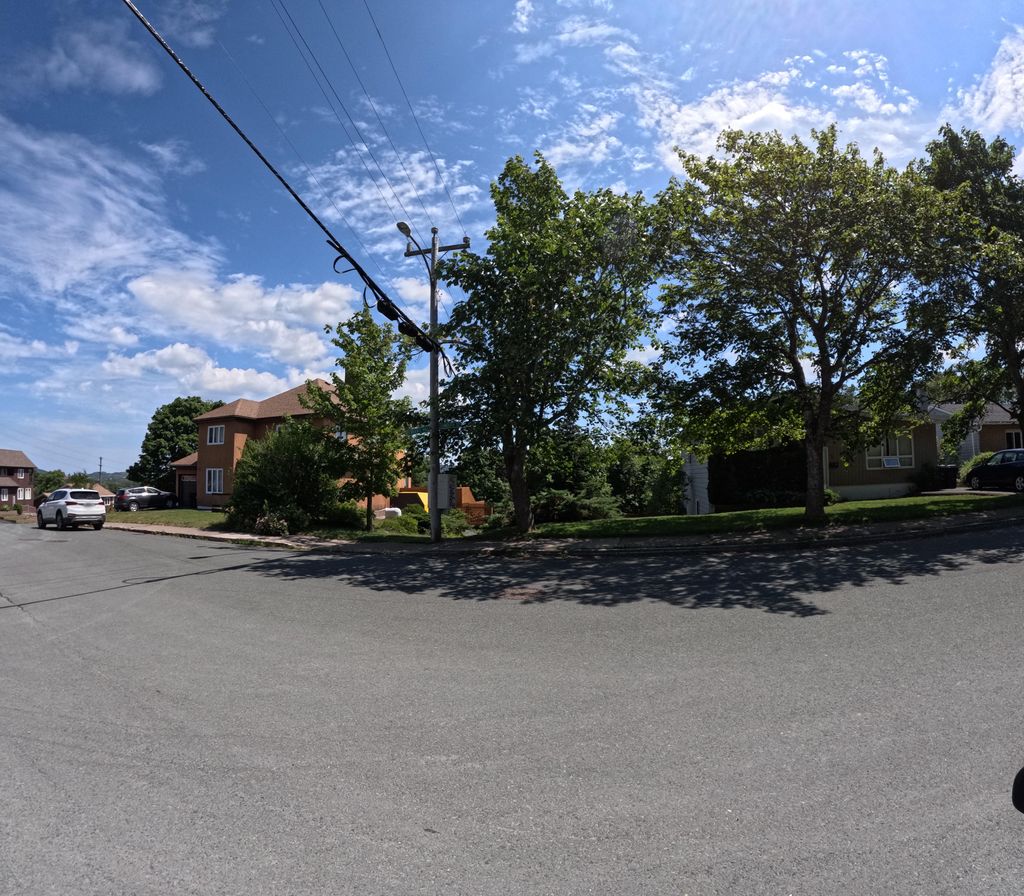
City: st_johns